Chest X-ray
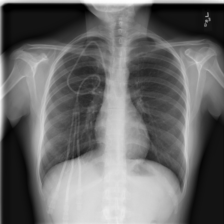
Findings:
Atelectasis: negative
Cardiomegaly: negative
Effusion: negative
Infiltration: negative
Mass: negative
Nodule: negative
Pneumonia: negative
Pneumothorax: negative
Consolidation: negative
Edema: negative
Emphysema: negative
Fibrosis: negative
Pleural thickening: negative
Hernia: negative